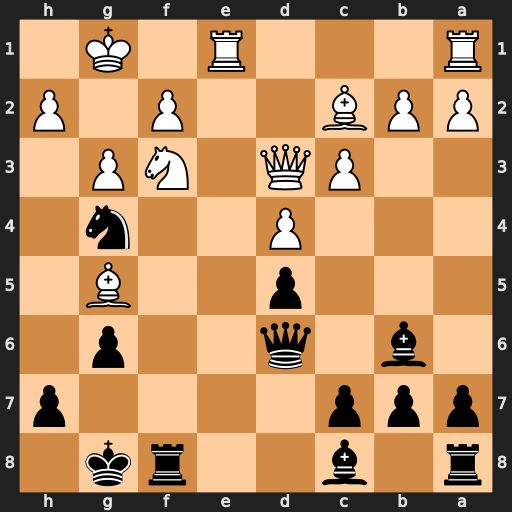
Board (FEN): r1b2rk1/ppp4p/1b1q2p1/3p2B1/3P2n1/2PQ1NP1/PPB2P1P/R3R1K1
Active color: b
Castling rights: -
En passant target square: -
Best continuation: Bf5 Qe2 Bxc2 Qxc2 Rxf3